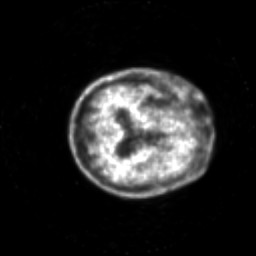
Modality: PET
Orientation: axial
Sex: male
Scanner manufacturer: siemens